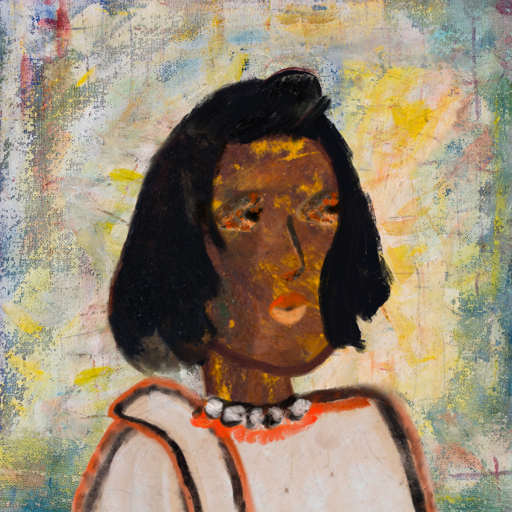
Background: Irani, Head And Neck Side: Comrade, Face Side: Gypsy_Queen, Bust: Roy_Bahadur, Hair Side: Mosgoul, Head Accessory: Blank, Second Necklace: Blank, Necklace: An_Impression, Baby: Blank